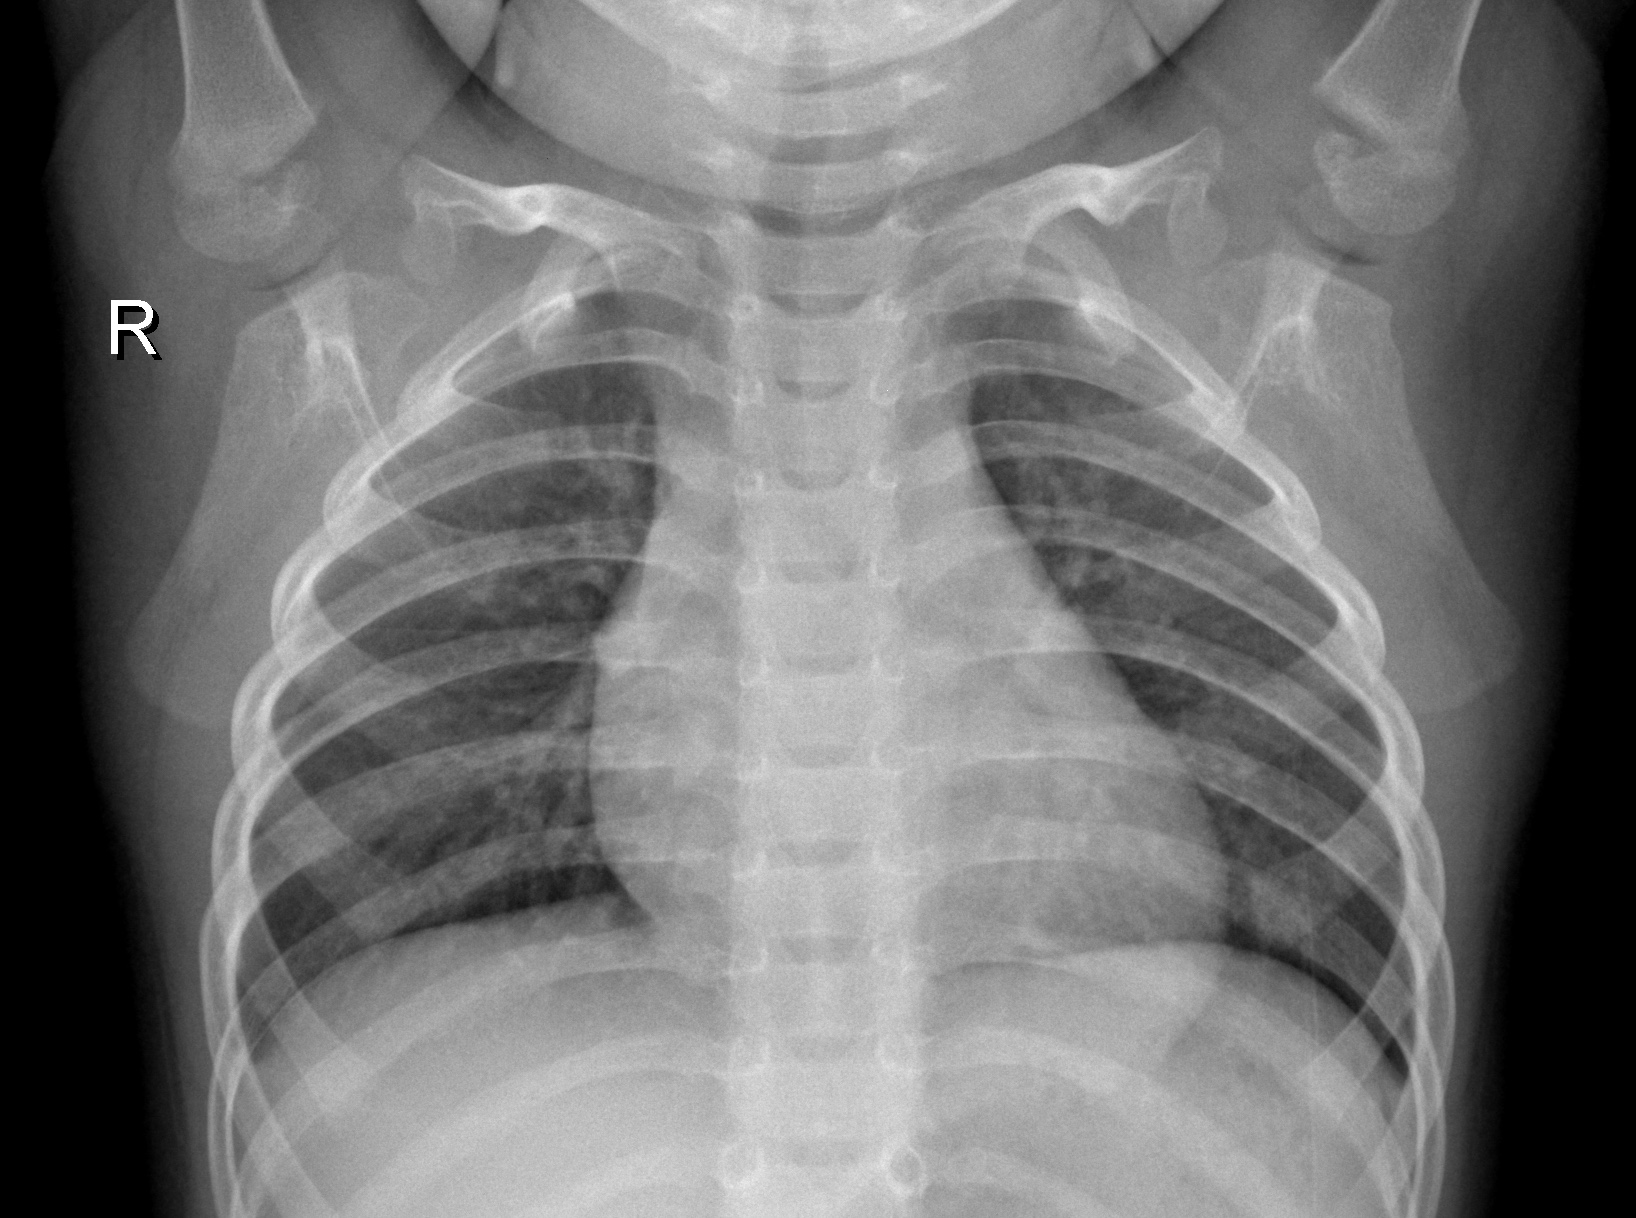
Diagnosis: NORMAL